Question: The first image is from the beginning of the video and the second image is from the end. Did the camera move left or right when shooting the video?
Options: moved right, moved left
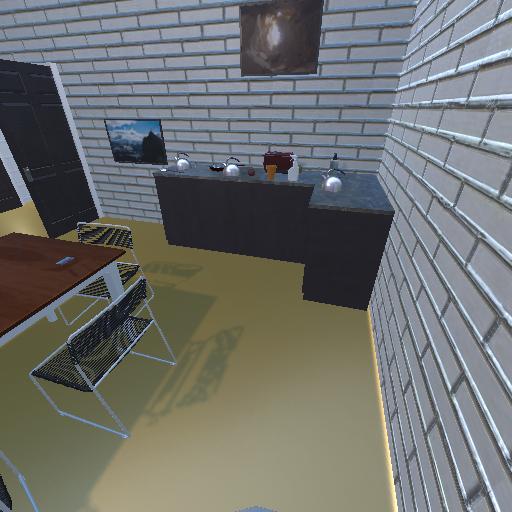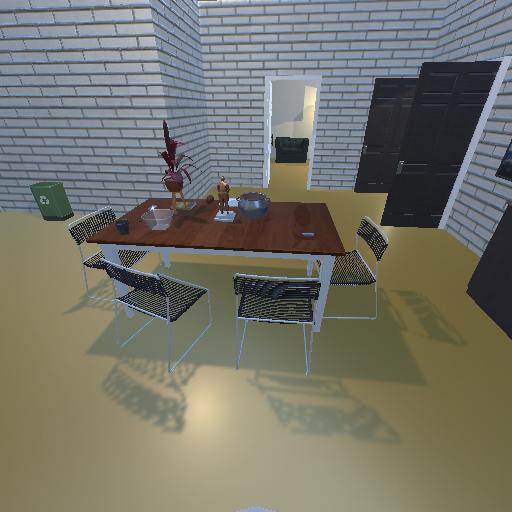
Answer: moved right